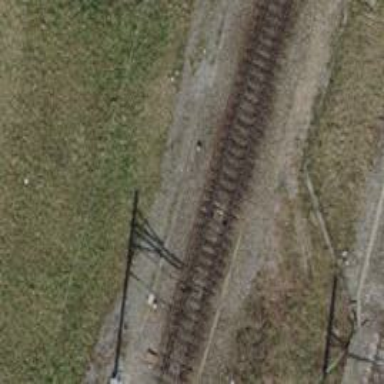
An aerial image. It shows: Railway switch.